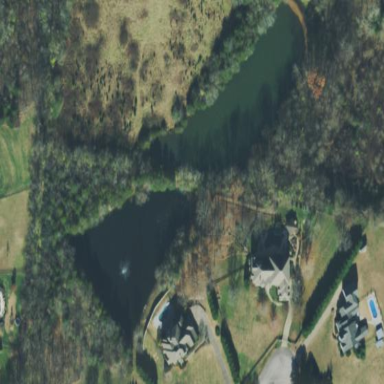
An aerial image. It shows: Peaceful pond surrounded by nature.